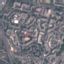
Land use / land cover class: Residential